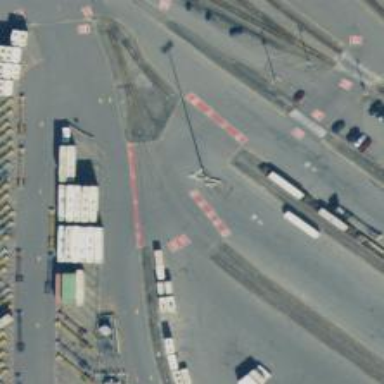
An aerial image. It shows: Railway level crossing.